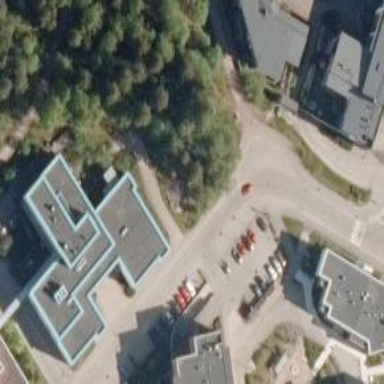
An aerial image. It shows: Nursing home building.